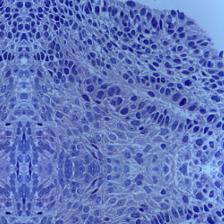
Diagnosis: OSCC